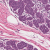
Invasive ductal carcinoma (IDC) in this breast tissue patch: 0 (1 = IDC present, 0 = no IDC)